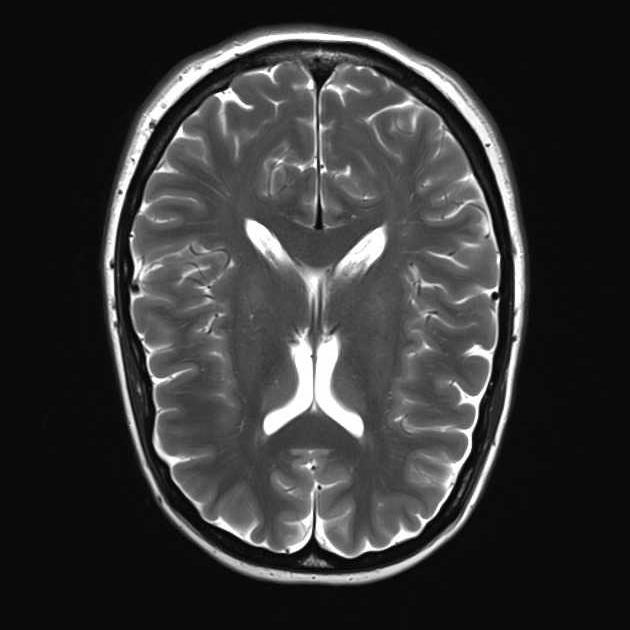
Label: notumor